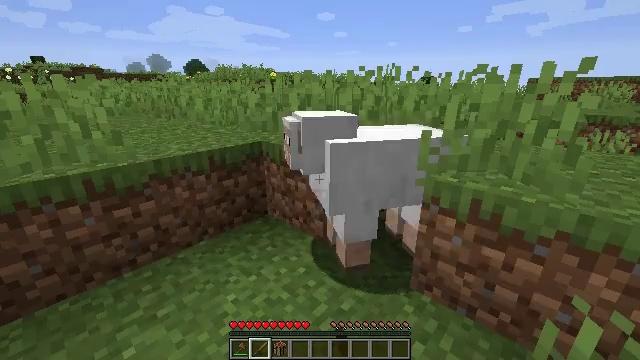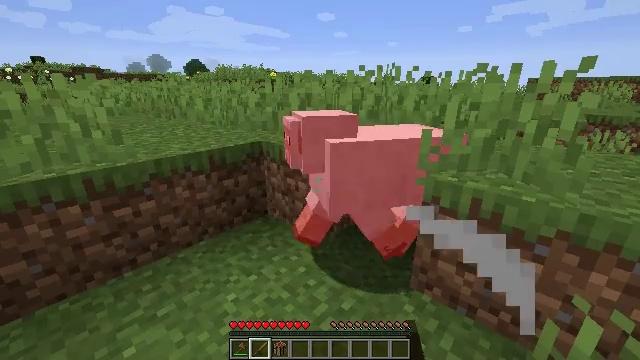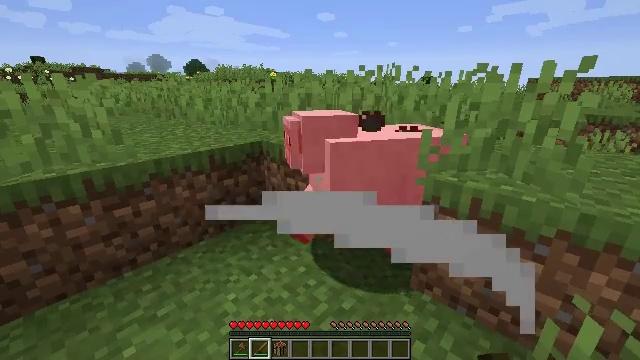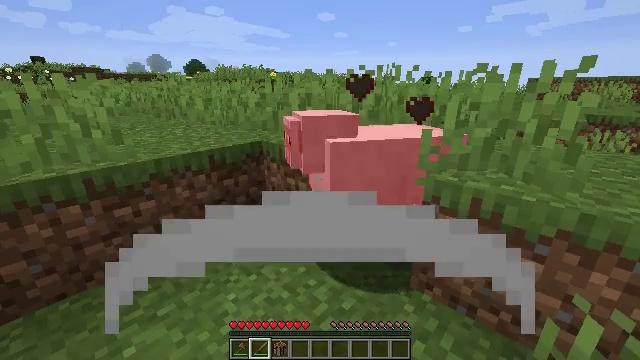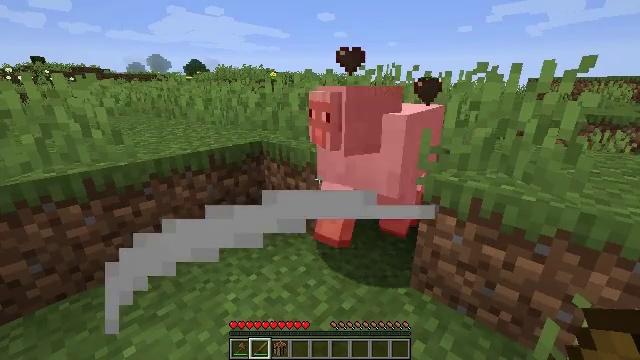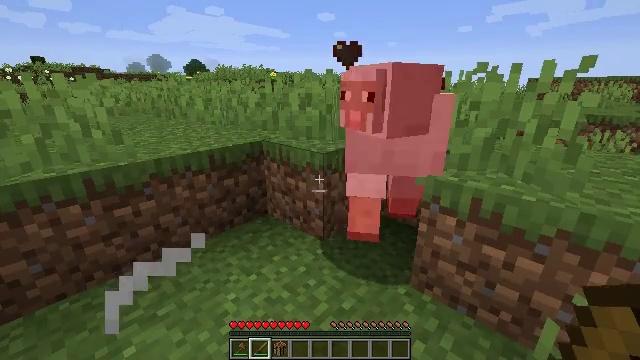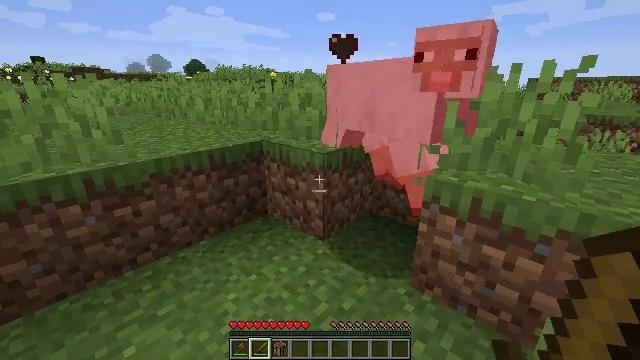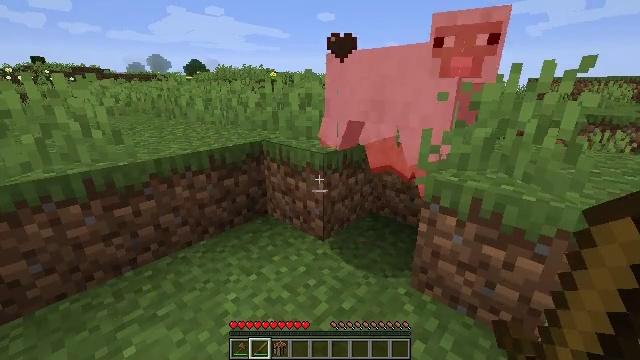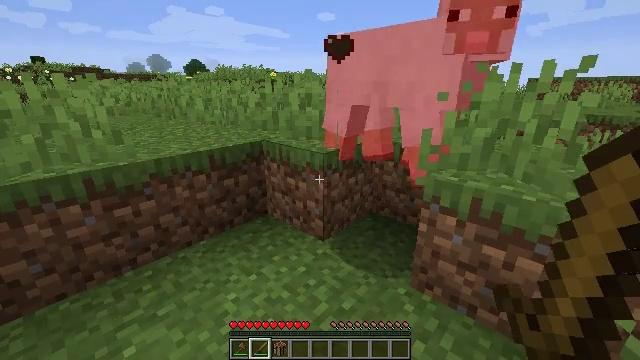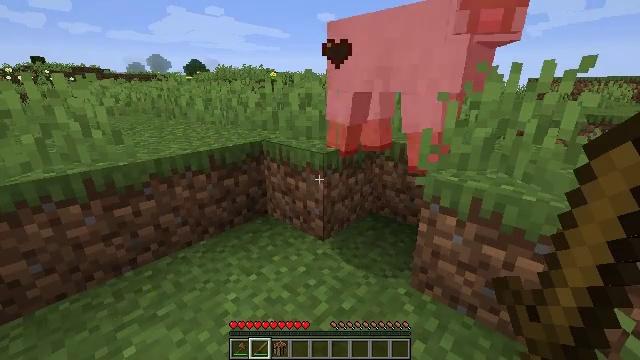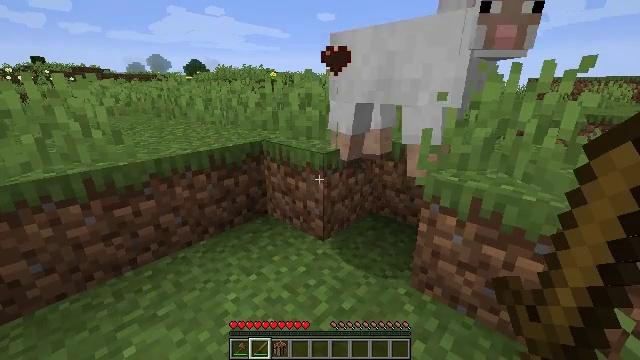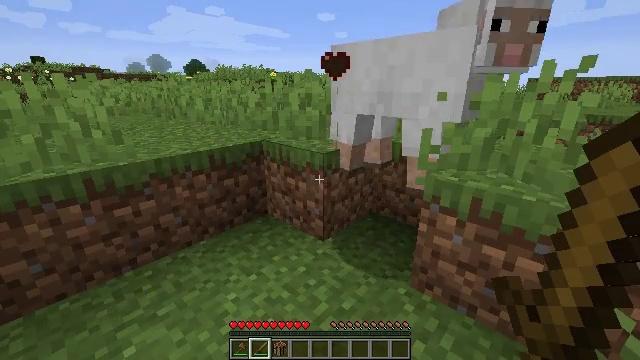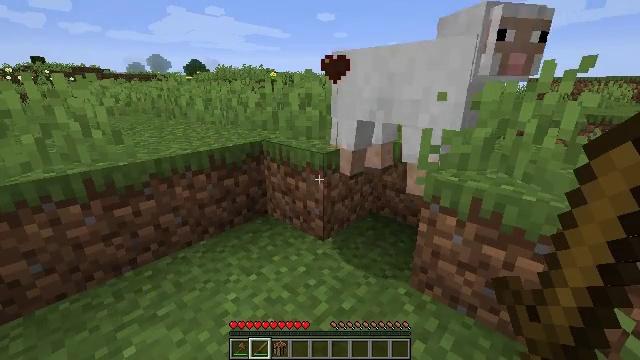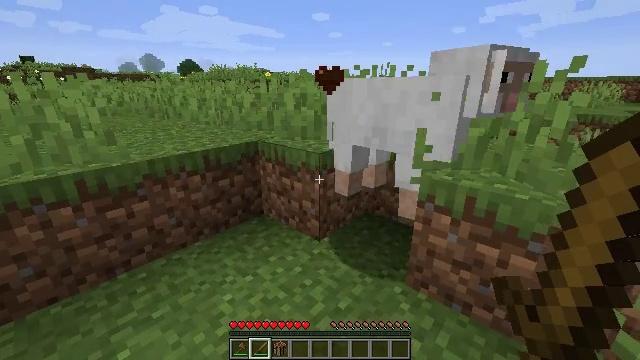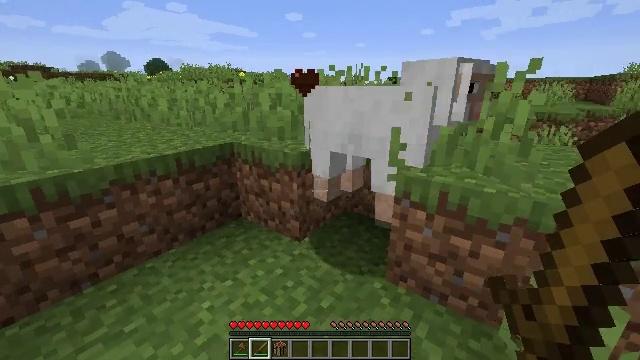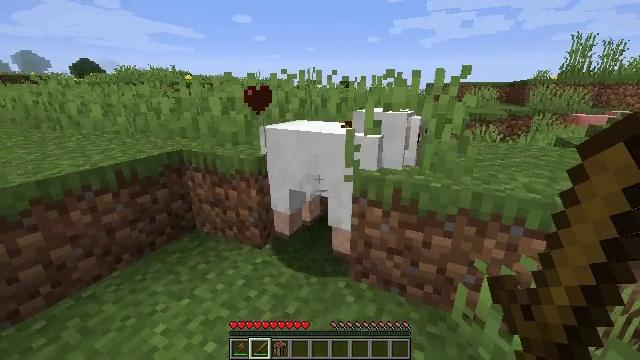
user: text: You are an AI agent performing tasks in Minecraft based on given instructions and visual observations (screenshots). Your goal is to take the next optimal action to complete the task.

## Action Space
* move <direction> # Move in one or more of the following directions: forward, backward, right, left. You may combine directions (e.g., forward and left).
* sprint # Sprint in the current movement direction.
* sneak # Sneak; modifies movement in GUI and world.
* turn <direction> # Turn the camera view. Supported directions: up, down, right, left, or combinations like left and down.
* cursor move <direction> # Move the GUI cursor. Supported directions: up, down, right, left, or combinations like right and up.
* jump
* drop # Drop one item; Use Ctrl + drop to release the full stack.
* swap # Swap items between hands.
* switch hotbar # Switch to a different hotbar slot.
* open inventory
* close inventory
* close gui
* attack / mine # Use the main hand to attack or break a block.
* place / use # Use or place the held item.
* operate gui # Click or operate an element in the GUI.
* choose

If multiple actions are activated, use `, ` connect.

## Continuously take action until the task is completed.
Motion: motion action
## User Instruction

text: Kill mobs.
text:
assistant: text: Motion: no_op
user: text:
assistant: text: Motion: no_op
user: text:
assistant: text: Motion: no_op
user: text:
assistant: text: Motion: no_op
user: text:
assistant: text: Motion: no_op
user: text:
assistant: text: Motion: no_op
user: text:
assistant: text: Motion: no_op
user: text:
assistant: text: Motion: no_op
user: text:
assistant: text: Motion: no_op
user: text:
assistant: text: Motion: no_op
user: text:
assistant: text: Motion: no_op
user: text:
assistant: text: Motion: no_op
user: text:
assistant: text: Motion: turn right
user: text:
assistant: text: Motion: turn right
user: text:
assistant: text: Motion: turn right
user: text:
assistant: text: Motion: turn right
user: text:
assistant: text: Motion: no_op
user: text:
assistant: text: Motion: turn right
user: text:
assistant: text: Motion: attack / mine
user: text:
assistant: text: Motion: attack / mine
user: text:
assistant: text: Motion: attack / mine
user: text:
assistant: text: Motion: attack / mine
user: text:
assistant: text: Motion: no_op
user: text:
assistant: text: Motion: no_op